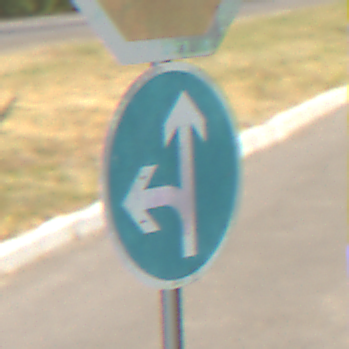
Verkehrszeichen: VorgeschriebeneFahrtrichtungGeradeausOderLinks
Zusatzzeichen oben: Stop
Umgebung: Outdoor, Suburban
Tageszeit: MorningAfternoon
Wetter: Clear
Licht: Natural
Jahreszeit: NotSpecified
Kontrast: HighContrast